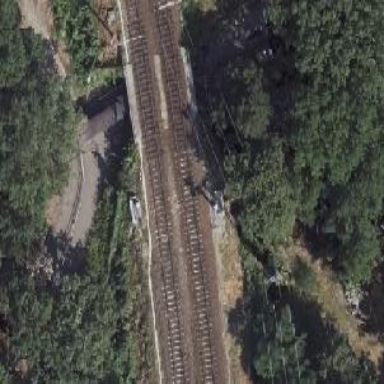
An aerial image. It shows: Railway signal.